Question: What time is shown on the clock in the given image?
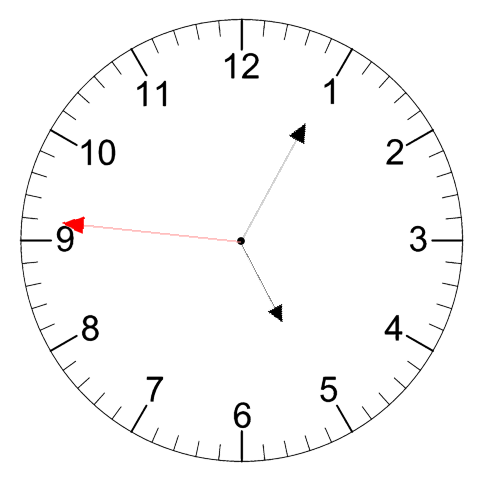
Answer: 05:04:46